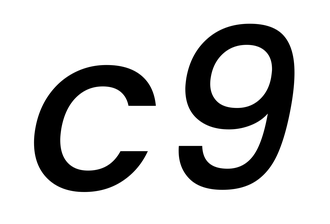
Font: Poppins-MediumItalic